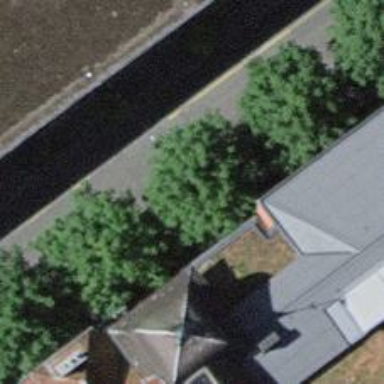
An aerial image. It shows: Shed designated as bicycle parking facility.